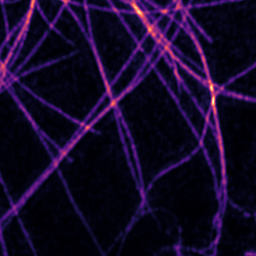
Label: Super-resolution Microtubules image